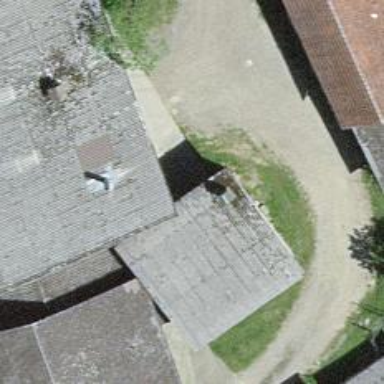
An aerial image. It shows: Rural barn.